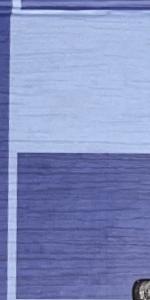
Label: Empty